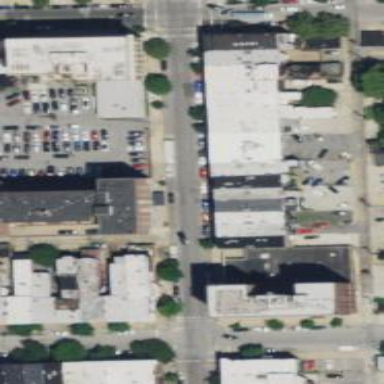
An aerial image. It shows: Alleyway designated as service road.